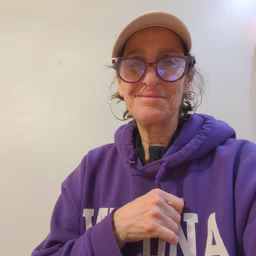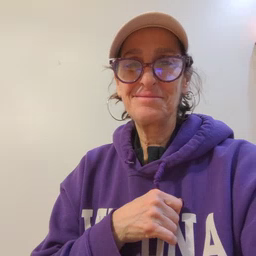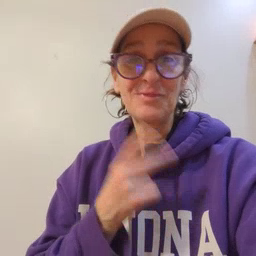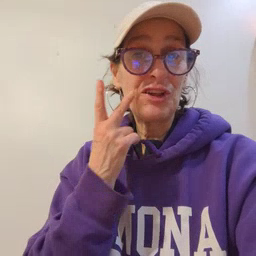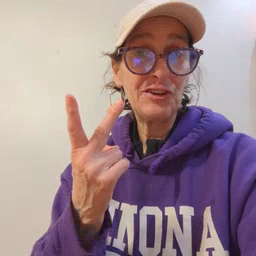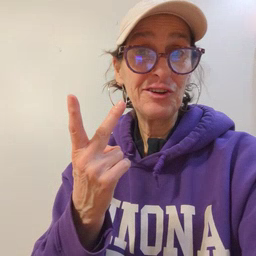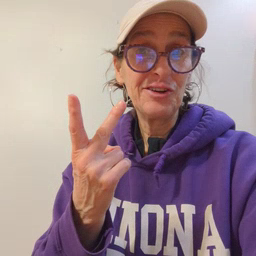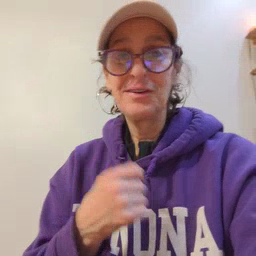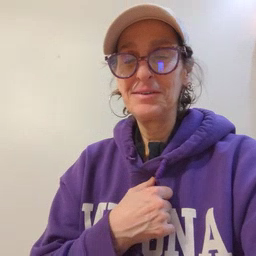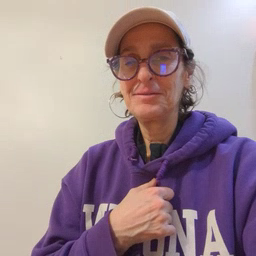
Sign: look